Aerial crown-view tile of a tropical tree (Barro Colorado Island, Panama), acquired 20250715:
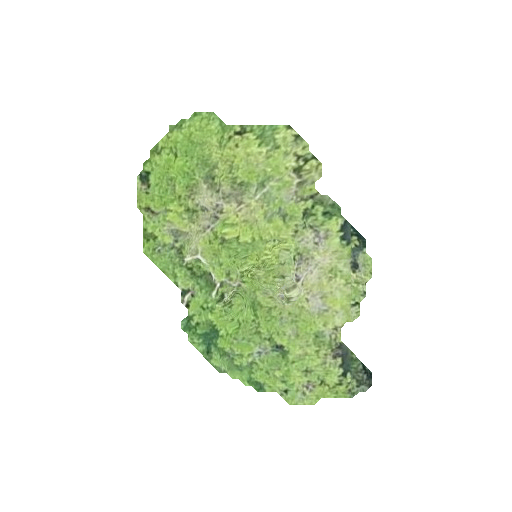
Species: Terminalia amazonia
GBIF accepted scientific name: Terminalia amazonica
Crown area: 70.564 m²